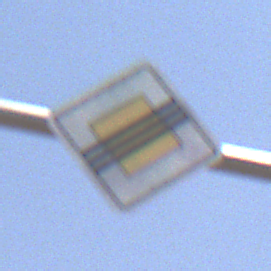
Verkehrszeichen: EndeVorfahrtsstrasse
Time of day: Midday
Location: Outdoor (Nature)
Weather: PartlyCloudy
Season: NotSpecified
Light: Natural